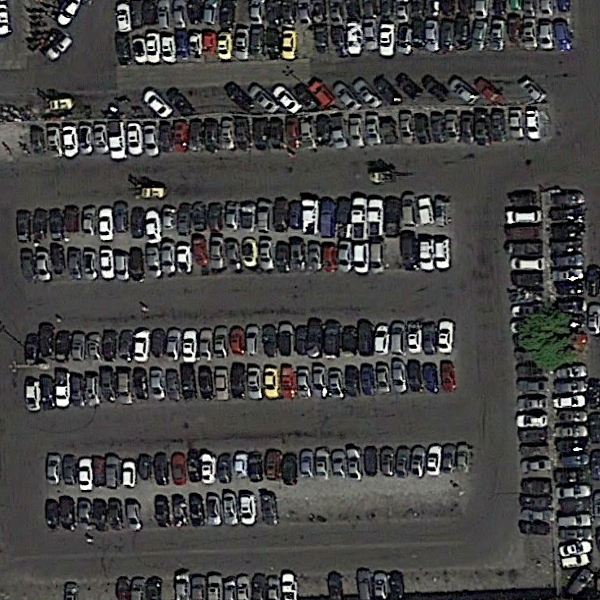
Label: Parking